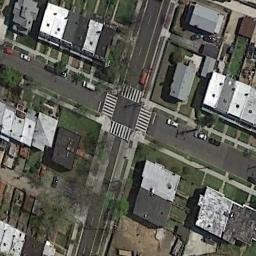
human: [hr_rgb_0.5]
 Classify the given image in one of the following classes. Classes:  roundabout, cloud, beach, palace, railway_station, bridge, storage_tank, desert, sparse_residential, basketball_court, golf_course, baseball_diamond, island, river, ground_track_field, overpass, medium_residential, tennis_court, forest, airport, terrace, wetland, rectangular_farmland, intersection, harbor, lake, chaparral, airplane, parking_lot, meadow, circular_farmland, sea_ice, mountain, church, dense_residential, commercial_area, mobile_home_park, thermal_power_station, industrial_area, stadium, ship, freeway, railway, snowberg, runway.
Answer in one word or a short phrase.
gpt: intersection